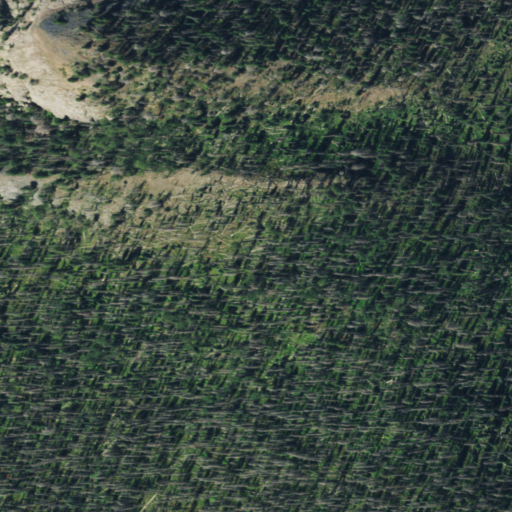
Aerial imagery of gap in Colorado named The Notch containing only evergreen forest